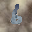
Label: 6